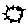
Label: sun